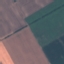
Land use / land cover: AnnualCrop